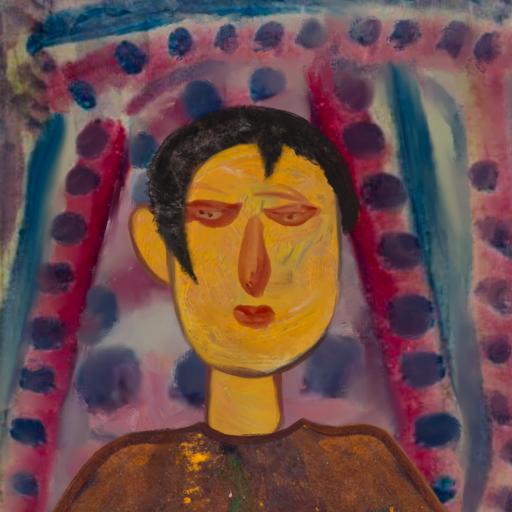
Background: HillGirl, Head And Neck Front: After_Raid, Face Front: Pious_Lady, Bust: Comrade, Hair Front: Roy_Bahadur, Head Accessory: Blank, Second Necklace: Blank, Necklace: Blank, Baby: Blank